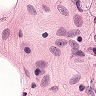
Metastatic tissue present: yes